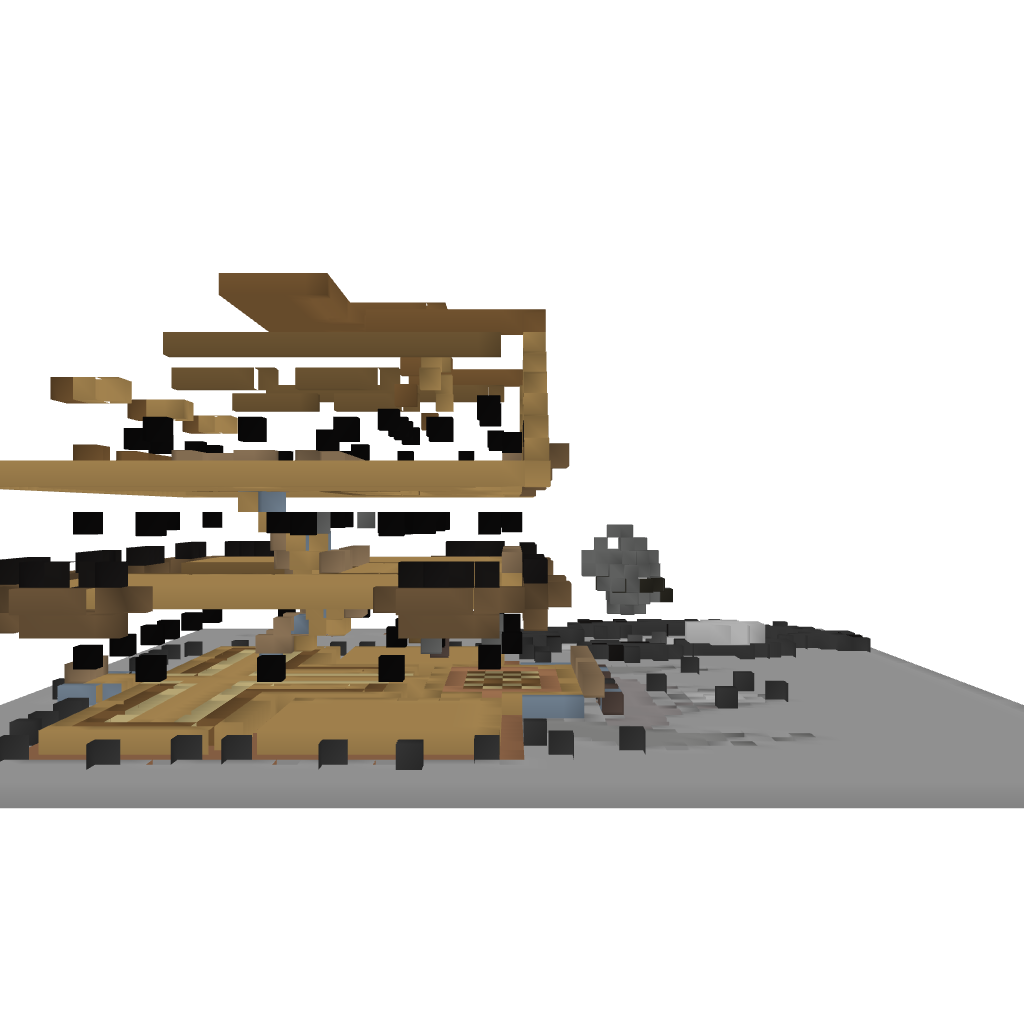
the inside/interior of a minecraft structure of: My House